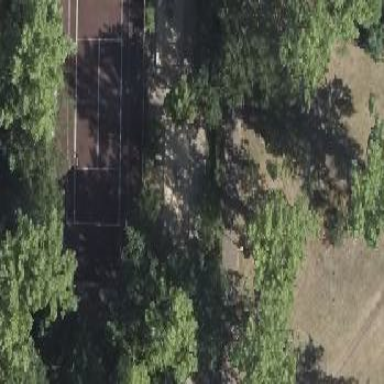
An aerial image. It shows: Playground with fence around it.